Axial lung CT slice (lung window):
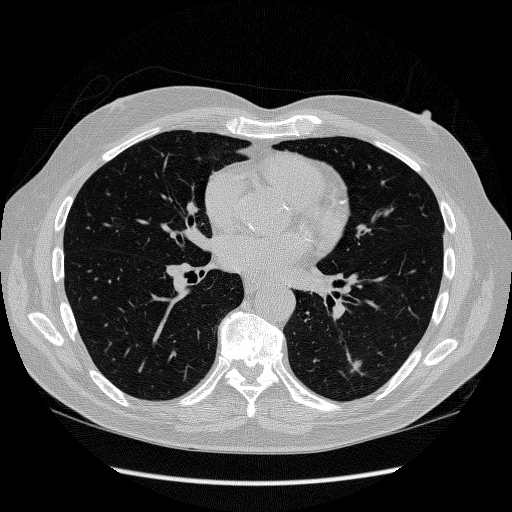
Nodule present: yes
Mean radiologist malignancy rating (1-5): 3.333